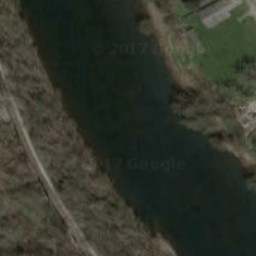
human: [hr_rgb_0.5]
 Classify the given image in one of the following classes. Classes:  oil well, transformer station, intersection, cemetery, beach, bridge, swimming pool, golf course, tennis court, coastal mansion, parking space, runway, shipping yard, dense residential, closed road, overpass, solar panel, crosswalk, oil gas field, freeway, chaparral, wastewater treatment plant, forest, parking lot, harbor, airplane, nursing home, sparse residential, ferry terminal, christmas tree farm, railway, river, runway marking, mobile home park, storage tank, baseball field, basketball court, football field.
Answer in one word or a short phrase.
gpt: river